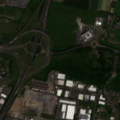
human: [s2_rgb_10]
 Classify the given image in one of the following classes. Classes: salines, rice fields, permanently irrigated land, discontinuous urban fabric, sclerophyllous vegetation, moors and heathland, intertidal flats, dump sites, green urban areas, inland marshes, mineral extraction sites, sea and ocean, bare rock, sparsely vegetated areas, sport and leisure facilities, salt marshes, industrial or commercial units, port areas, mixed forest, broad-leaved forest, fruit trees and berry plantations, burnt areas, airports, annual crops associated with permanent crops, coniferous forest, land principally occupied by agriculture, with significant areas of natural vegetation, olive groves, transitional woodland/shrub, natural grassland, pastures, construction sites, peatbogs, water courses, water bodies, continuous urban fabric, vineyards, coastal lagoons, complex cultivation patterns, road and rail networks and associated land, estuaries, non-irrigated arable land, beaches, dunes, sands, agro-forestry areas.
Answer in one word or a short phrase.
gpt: discontinuous urban fabric, industrial or commercial units, road and rail networks and associated land, non-irrigated arable land, pastures